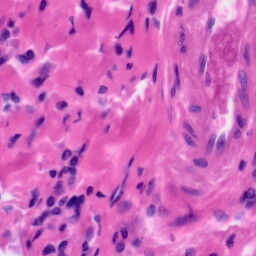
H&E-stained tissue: Tonsil